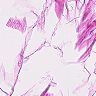
Metastatic tissue present: no